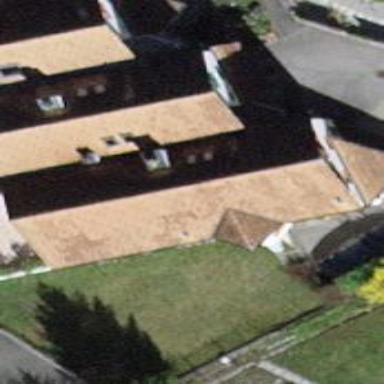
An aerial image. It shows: Semidetached house.